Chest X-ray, PA view. Patient: 25 years old, sex M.
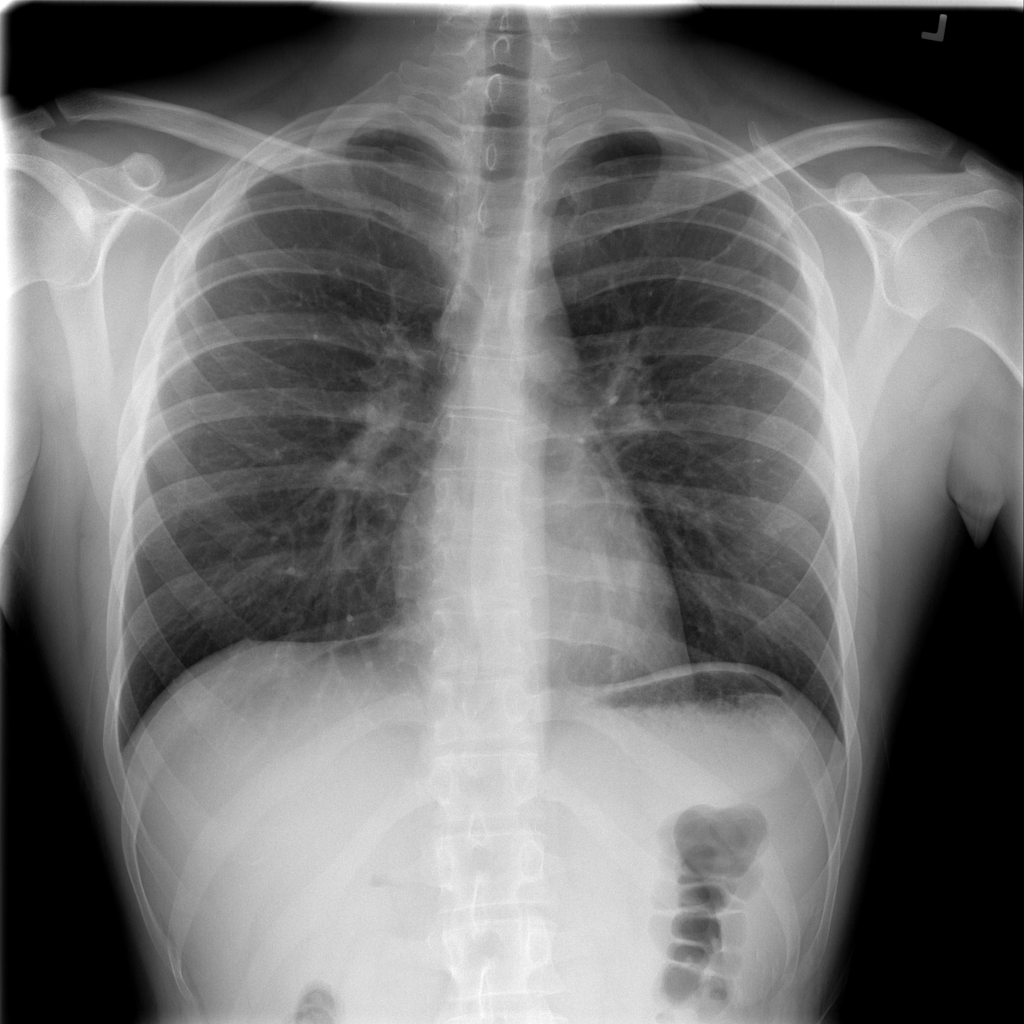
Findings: No Finding